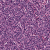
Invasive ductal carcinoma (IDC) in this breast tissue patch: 1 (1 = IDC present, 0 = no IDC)